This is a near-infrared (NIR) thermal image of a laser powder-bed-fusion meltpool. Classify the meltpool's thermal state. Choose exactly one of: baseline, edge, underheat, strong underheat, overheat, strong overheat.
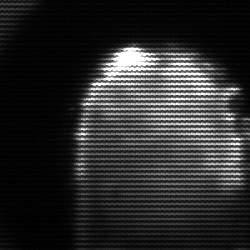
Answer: baseline